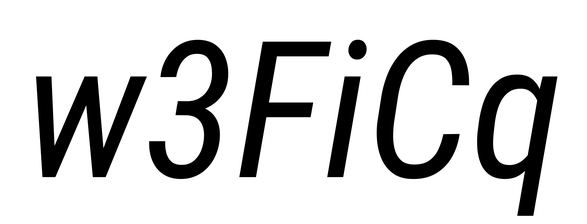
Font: Roboto-Italic_Condensed_Italic